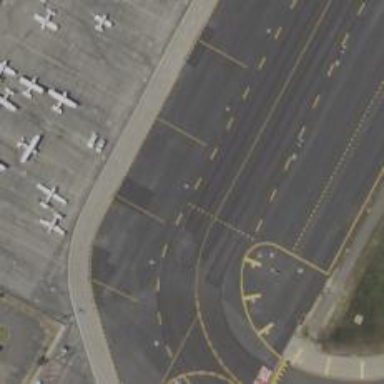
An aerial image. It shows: Taxiway at the airport with asphalt surface.